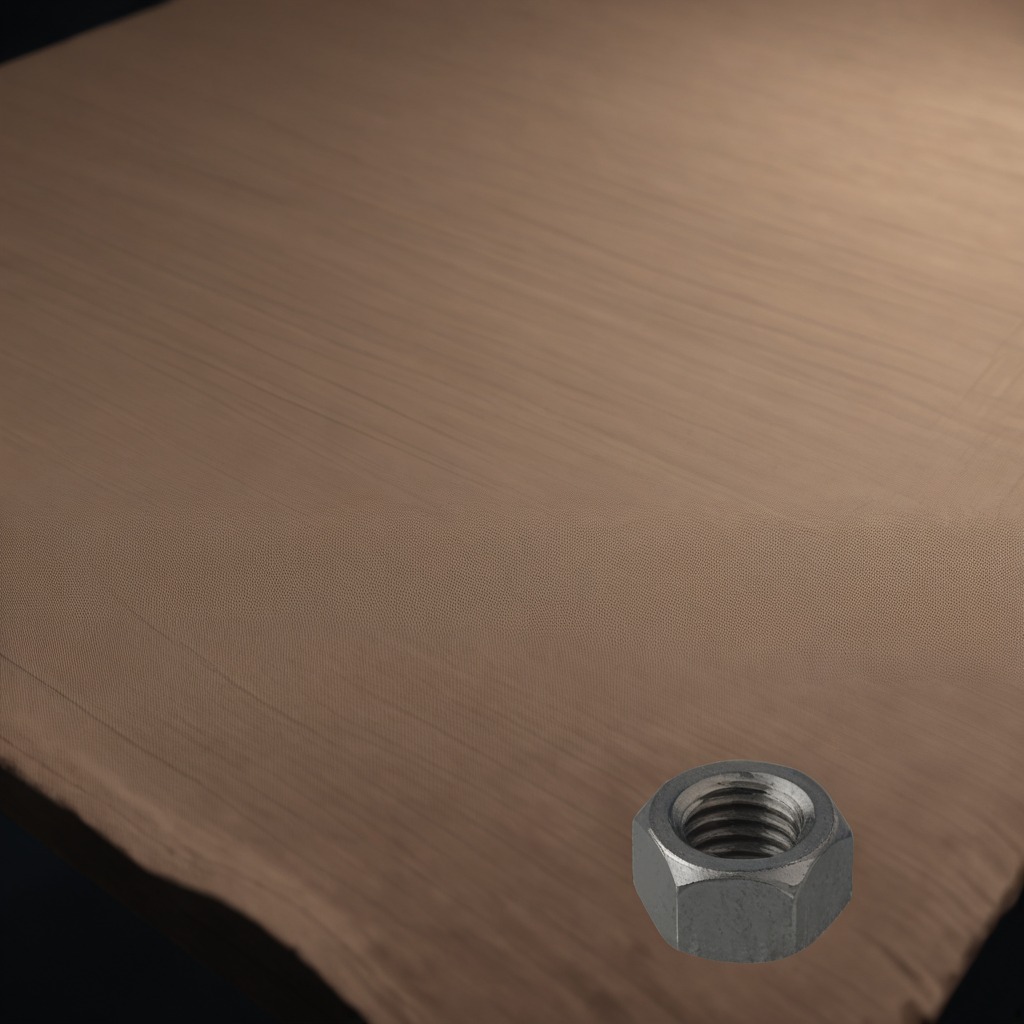
A metal nut lying on a wooden table.